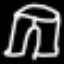
Label: pants